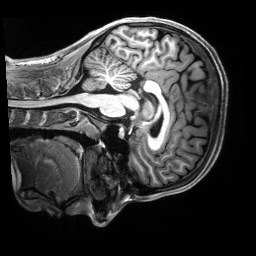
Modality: T1w
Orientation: sagittal
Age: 22
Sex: female
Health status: healthy
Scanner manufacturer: siemens
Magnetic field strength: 3 T
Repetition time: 2.5 s
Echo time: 0.00222 s